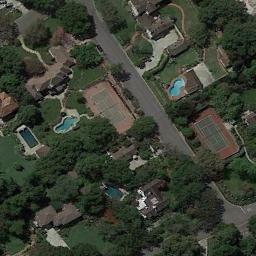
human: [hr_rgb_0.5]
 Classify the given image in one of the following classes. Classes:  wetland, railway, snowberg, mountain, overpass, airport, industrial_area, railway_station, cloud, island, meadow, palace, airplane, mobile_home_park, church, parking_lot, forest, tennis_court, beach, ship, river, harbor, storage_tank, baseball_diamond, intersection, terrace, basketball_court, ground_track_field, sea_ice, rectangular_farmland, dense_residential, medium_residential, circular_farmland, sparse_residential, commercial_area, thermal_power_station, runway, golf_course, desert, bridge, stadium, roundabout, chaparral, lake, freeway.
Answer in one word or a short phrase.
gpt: tennis_court